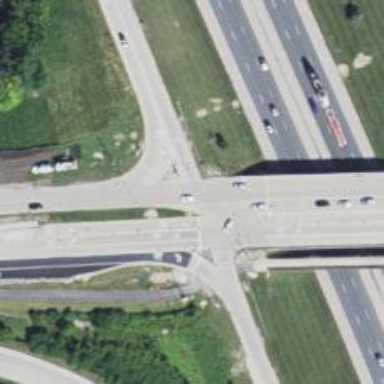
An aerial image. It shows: Trunk link highway.